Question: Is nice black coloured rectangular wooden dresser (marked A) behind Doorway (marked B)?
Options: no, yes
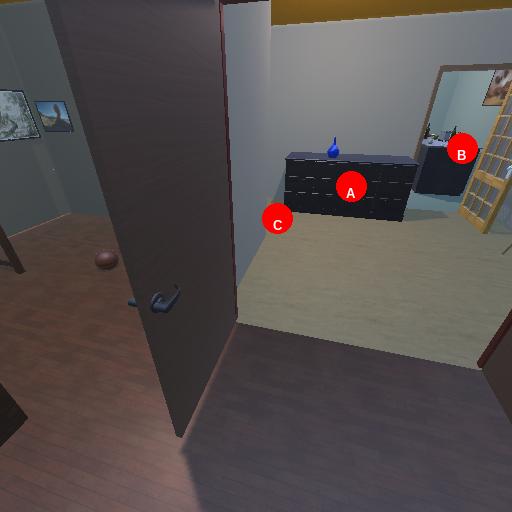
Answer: no